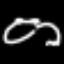
Label: frog